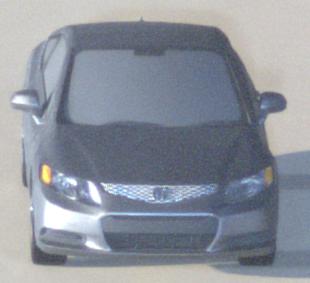
Make: Honda
Model: Civic Limousine 1.8
Detailed model: Civic (IX) Limousine
Model produced from: 2014/05
Model produced until: 2017/06
Doors: 4
Color: gray
Road condition: dry road
Daytime: night
Contrast: high contrast